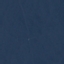
Land use / land cover: SeaLake